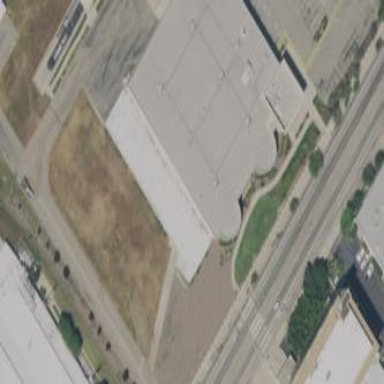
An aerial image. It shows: Warehouse building used as museum.